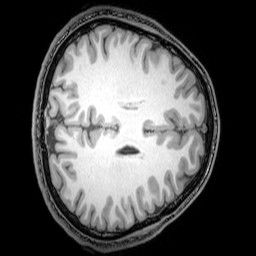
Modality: T1w
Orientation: axial
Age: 26
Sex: male
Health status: healthy
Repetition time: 0.081 s
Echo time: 0.037 s